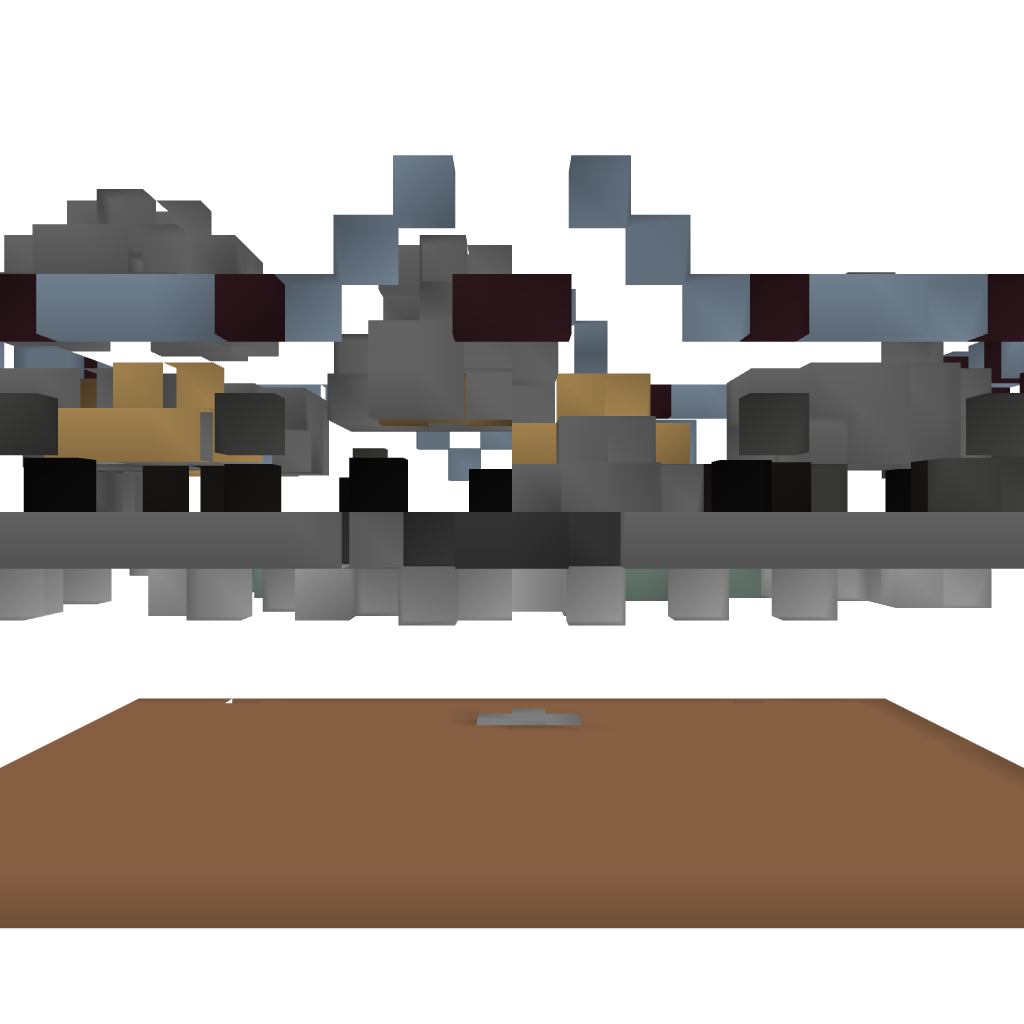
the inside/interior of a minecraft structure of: Evil Park